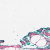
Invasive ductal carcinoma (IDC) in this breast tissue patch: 0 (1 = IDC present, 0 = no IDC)